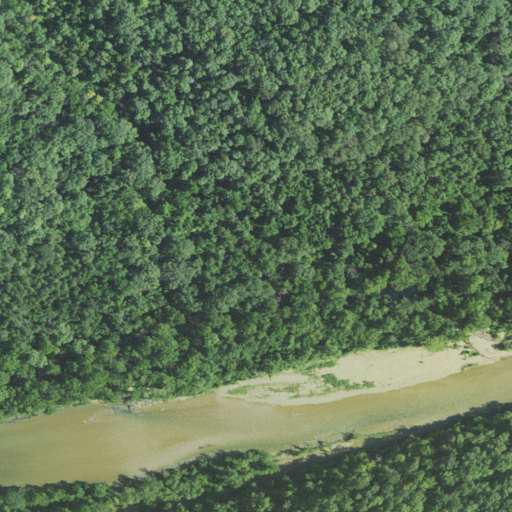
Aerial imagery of valley in Missouri named Low Gap Hollow containing deciduous forest, mixed forest, open water, evergreen forest, herbaceous wetlands, and shrub